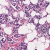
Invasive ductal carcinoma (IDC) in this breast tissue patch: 1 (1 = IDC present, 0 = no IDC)